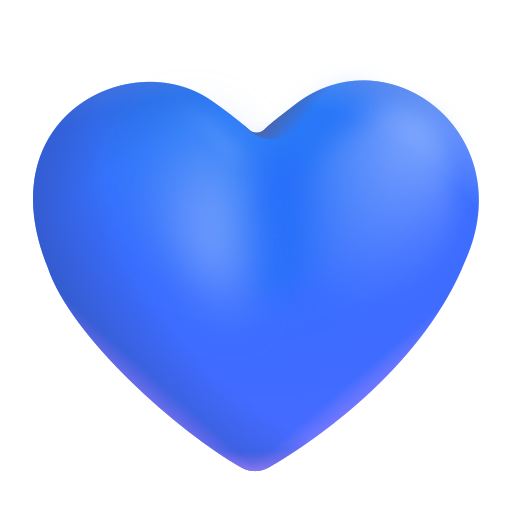
blue heart color